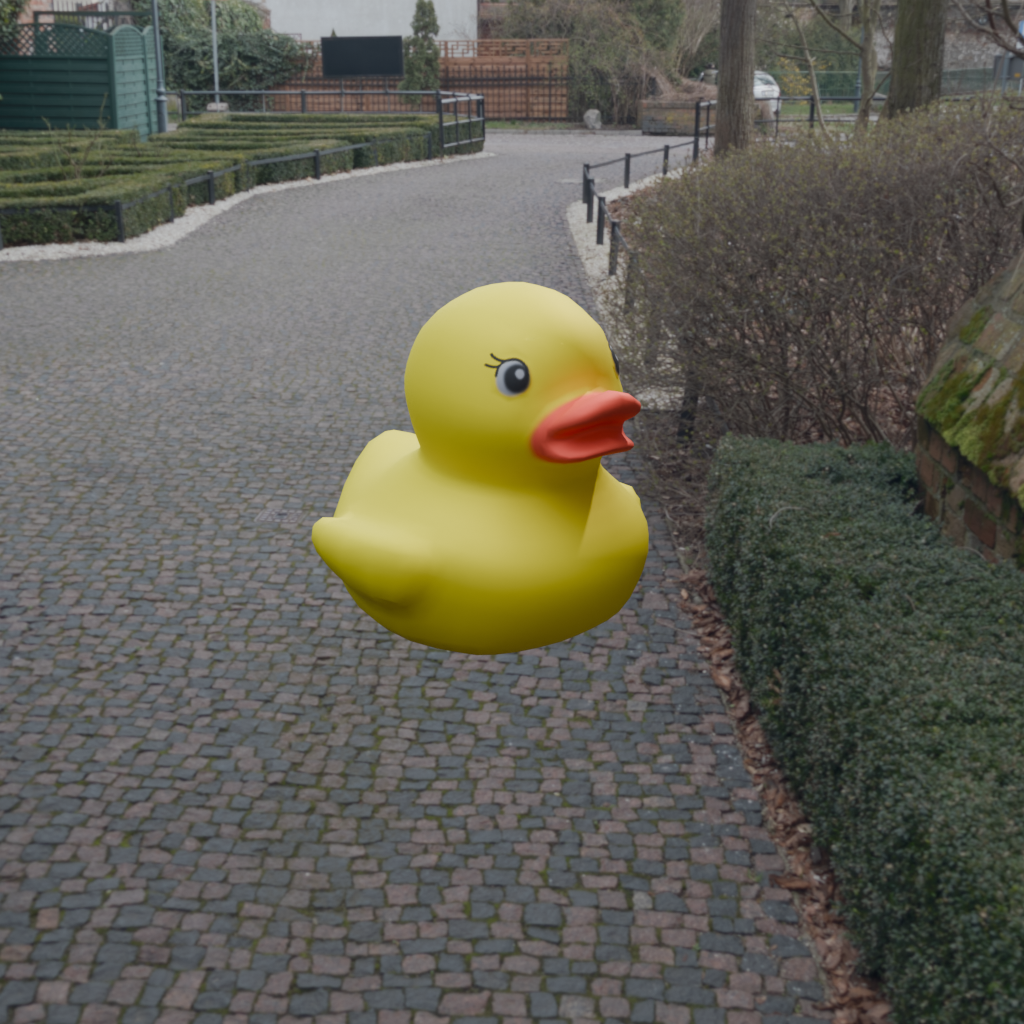
an image of a yellow rubber duck seen from <front_right> ourtyard with historic red brick buildings.